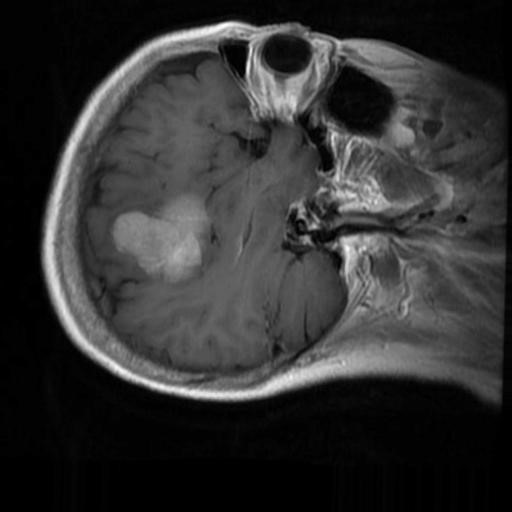
Label: brain_menin